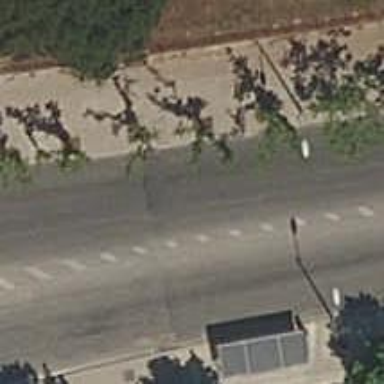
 and the sidewalk on the right is made of paving stones."